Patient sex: M
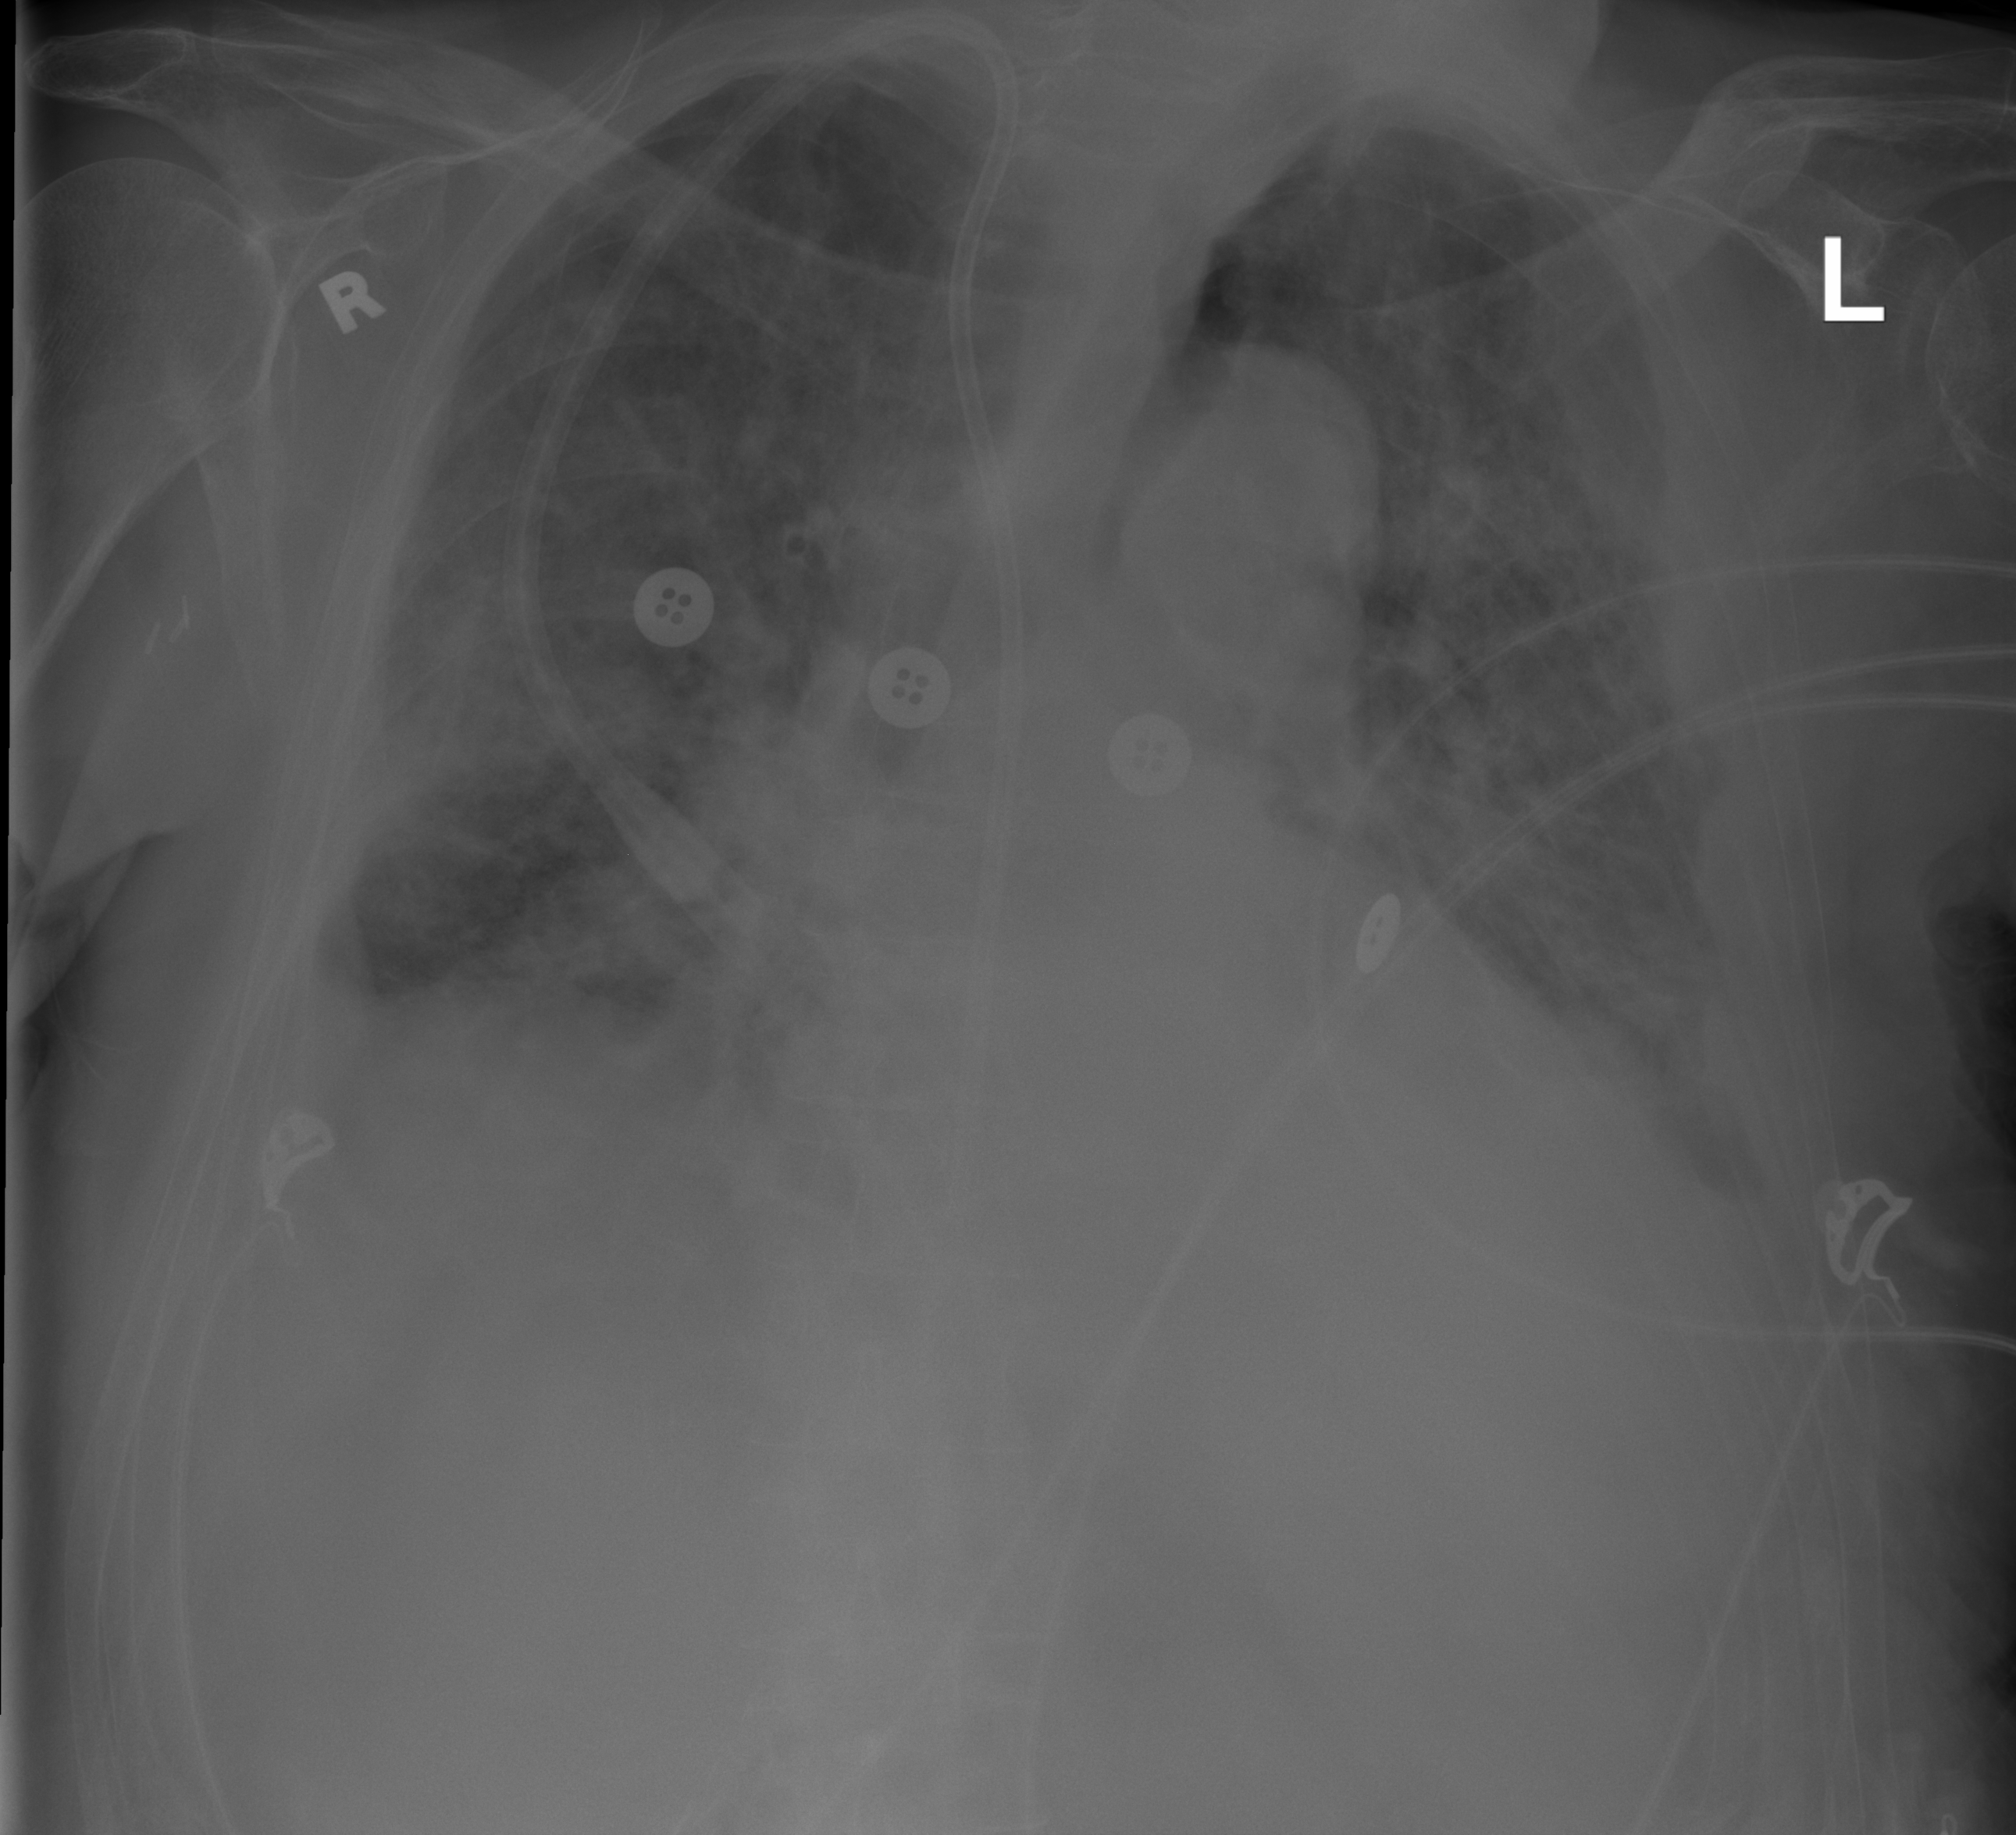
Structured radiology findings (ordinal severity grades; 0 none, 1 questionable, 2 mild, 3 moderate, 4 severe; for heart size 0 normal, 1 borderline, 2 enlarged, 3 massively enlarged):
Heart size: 2
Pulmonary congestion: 0
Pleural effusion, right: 2
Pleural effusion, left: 2
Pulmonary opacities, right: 3
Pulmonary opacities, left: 3
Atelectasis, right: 0
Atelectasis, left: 0